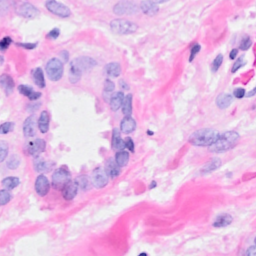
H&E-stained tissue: Breast